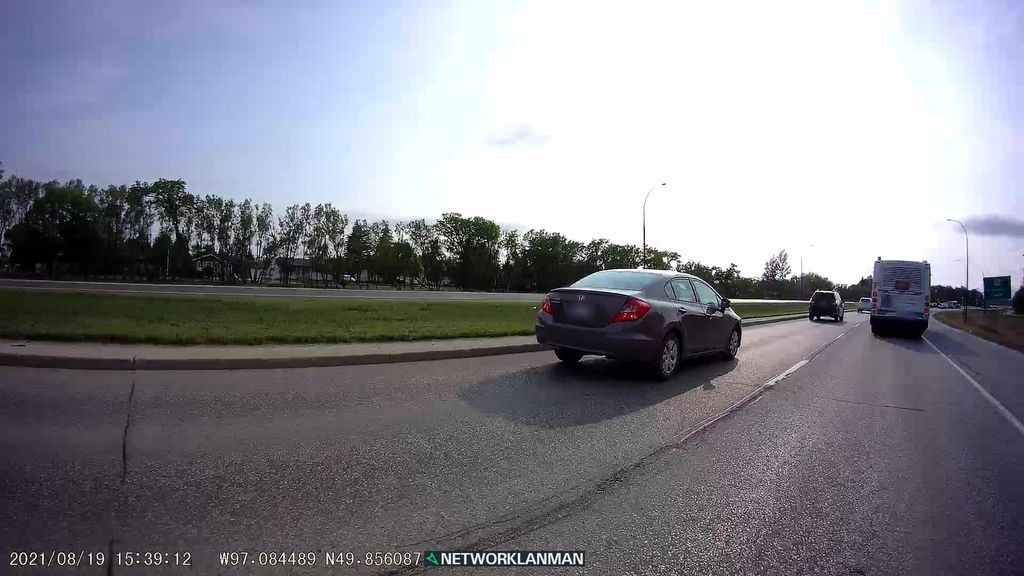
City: winnipeg